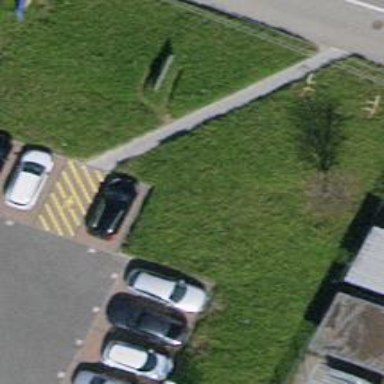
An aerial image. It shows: Footway with concrete surface.